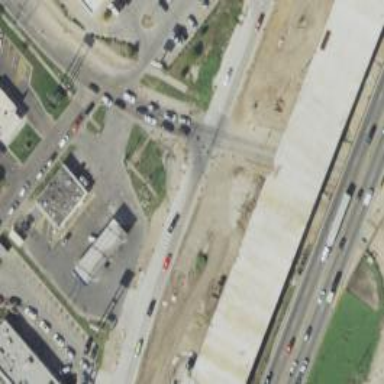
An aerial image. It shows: Secondary road with frontage road alongside.